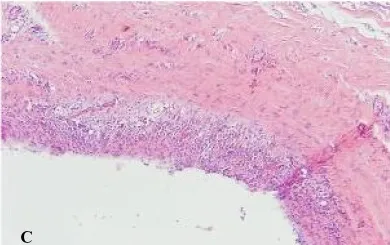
(C) Granulation tissue formation and underlying fibroblastic proliferation.
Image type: pathology (h&e)